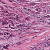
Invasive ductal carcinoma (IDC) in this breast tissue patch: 0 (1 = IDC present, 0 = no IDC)